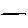
Label: line